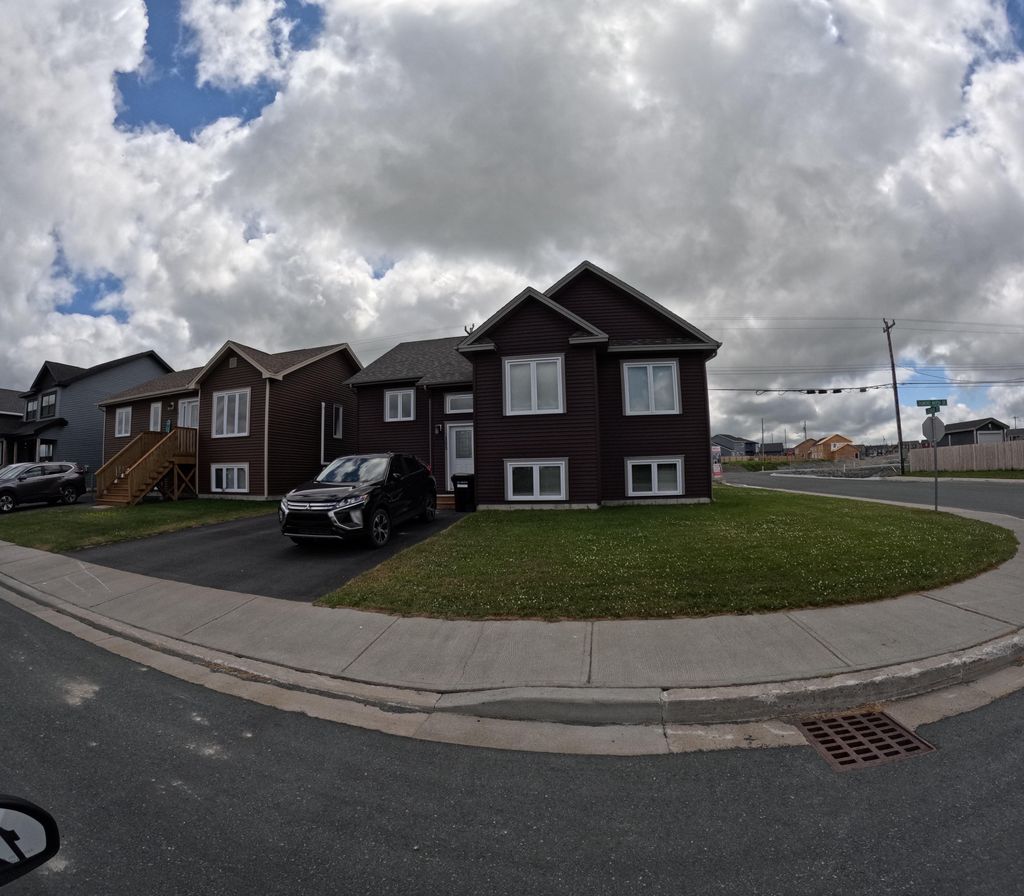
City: st_johns